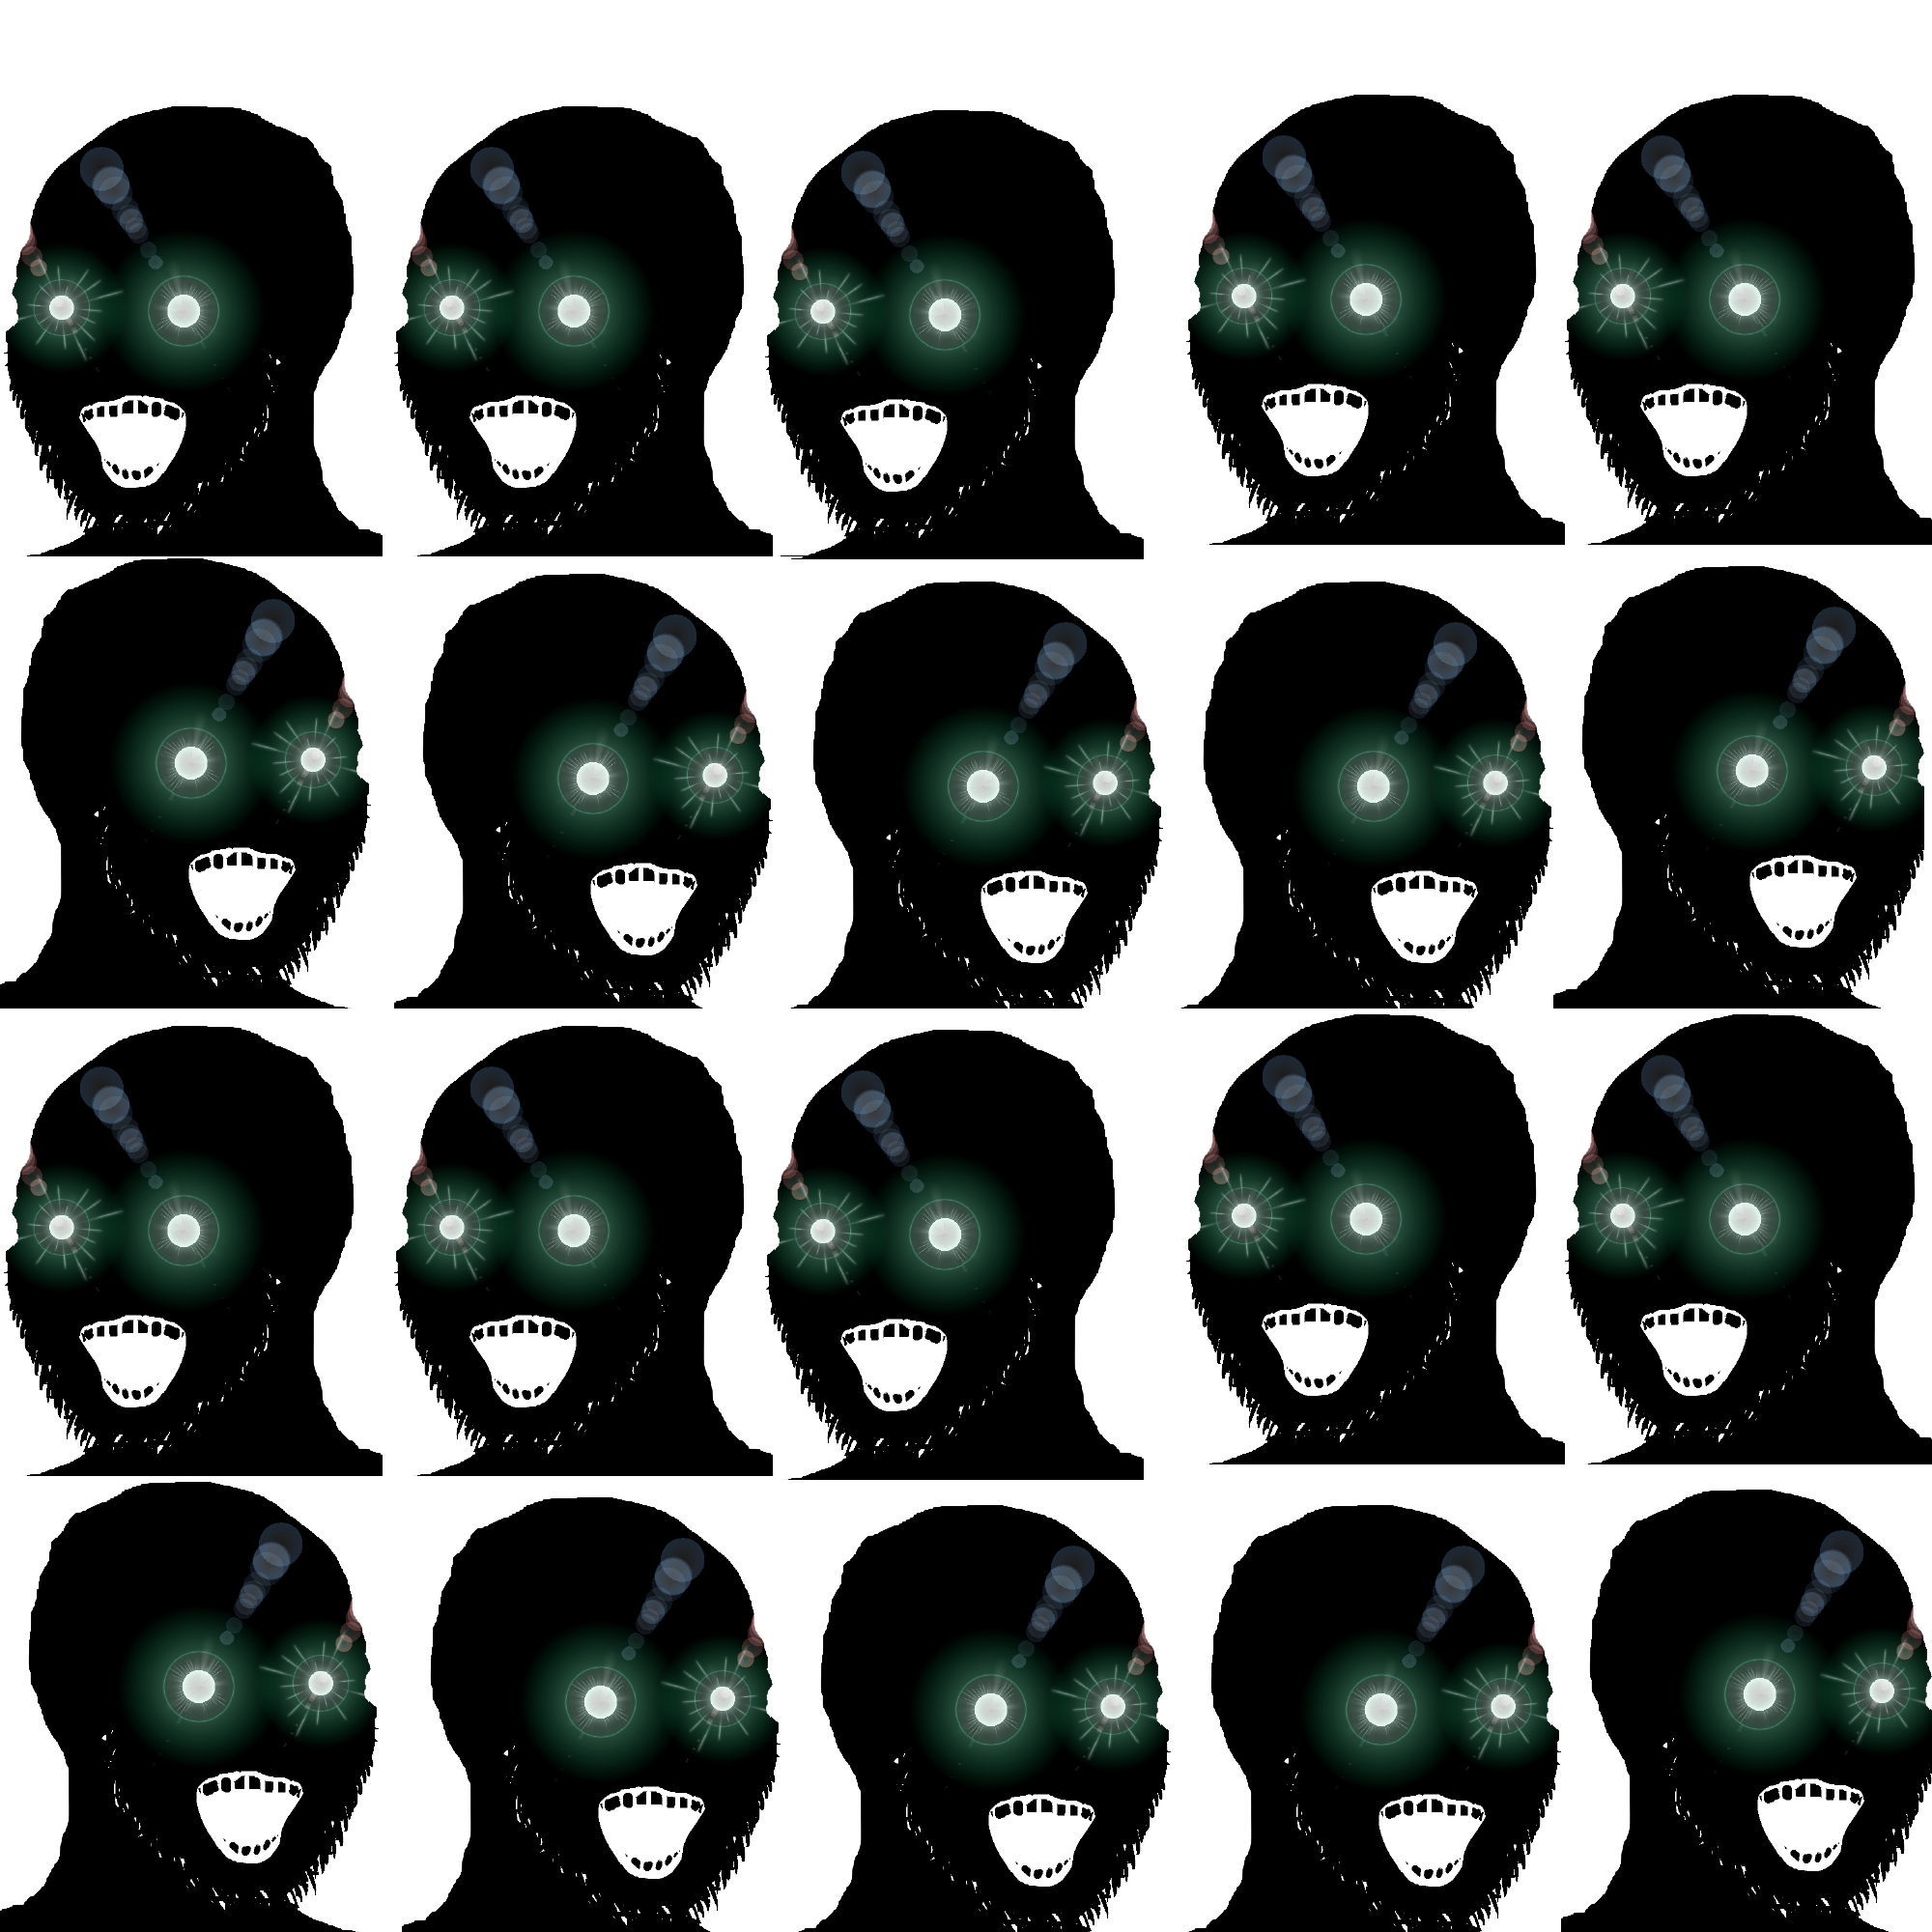
Label: 5_Oomer